九年级 · 解析几何
在平面直角坐标系中, 直线 $y=-\frac{1}{2} x+2$ 和 $x, y$ 轴交于 $A, B$ 两点, 在第二象限内找一点 $P$, 使 $\triangle P A O$和 $\triangle A O B$ 相似的三角形个数为

( )

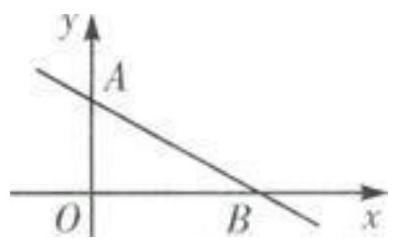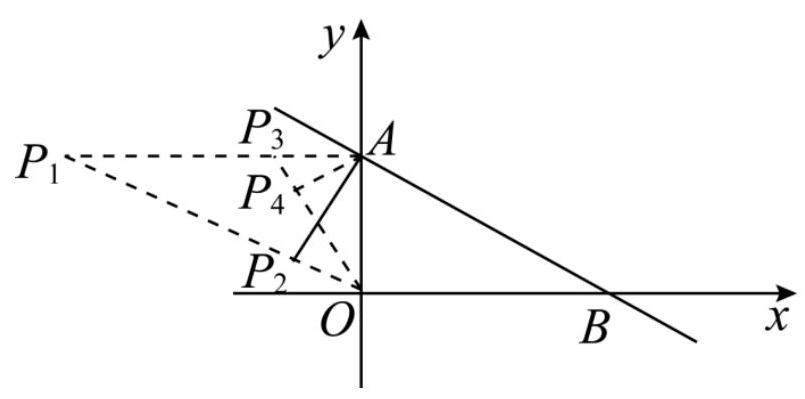
A. 2
B. 3
C. 4
D. 5

答案: C
解析: 【分析】

本题考查相似三角形的判定、平行线的性质等知识, 解题的关键是灵活掌握相似三角形的判定方法,属于中考常考题型.

根据相似三角形的相似条件, 画出图形即可解决问题.

【解答】

解: 如图,

(1)分别过点 $O$ 、点 $A$ 作 $A B 、 O B$ 的平行线交于点 $P_{1}$, 则 $\triangle O A P_{1}$ 与 $\triangle A O B$ 相似(全等),

(2) 作 $A P_{2} \perp O P_{1}$, 垂足为 $P_{2}$ 则 $\triangle A O P_{2}$ 与 $\triangle A O B$ 相似.

(3)作 $\angle A O P_{3}=\angle A B O$ 交 $A P_{1}$ 于 $P_{3}$, 则 $\triangle A O P_{3}$ 与 $\triangle A O B$ 相似.

(4) 作 $A P_{4} \perp O P_{3}$ 垂足为 $P_{4}$, 则 $\triangle A O P_{4}$ 与 $\triangle A O B$ 相似.

故选 $C$.